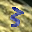
Label: 3